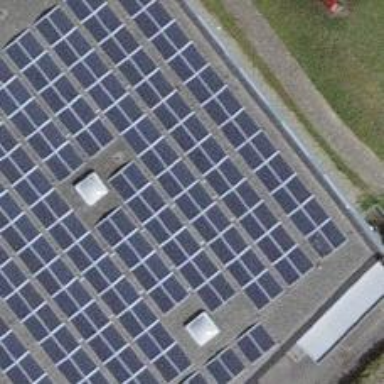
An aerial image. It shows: Solar power generator with photovoltaic panels.